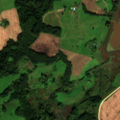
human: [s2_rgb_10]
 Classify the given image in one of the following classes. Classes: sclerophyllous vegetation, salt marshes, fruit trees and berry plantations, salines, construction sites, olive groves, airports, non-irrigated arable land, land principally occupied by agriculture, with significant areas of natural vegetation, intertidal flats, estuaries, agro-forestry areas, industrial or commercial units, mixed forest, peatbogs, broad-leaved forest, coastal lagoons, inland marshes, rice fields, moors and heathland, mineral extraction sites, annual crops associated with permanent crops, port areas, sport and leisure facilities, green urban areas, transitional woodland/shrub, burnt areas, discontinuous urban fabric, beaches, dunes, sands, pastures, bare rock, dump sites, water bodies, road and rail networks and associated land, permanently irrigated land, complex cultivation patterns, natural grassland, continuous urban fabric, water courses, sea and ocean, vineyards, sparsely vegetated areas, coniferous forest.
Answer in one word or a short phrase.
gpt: non-irrigated arable land, complex cultivation patterns, land principally occupied by agriculture, with significant areas of natural vegetation, broad-leaved forest